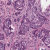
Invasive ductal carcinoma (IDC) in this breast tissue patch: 1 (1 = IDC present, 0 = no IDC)